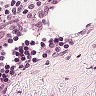
Metastatic tissue present: no